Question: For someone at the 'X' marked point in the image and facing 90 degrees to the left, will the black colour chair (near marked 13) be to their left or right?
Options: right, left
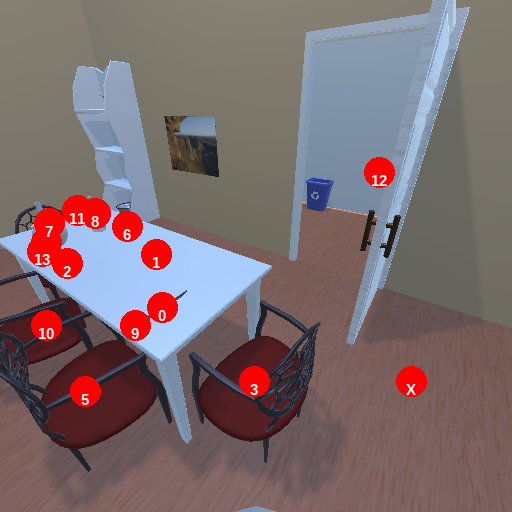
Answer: right